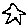
Label: star